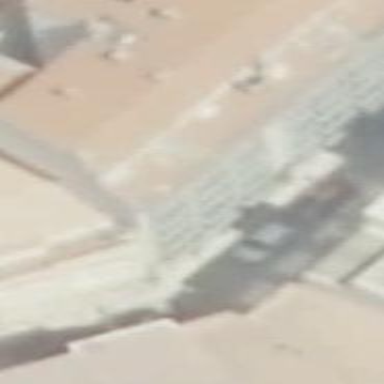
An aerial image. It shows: Part of building.